Question: I am new to multithreading.I googled some basic examples below is the code
'''
Imports System.Threading
Public Class Form1
Dim t As New Thread(AddressOf Me.BackgroundProcess)
Private Sub btnStartThread_Click(ByVal sender As System.Object, ByVal e As System.EventArgs) Handles btnStartThread.Click
t.Start()
End Sub
Private Sub StopButton_Click(ByVal sender As System.Object, ByVal e As System.EventArgs) Handles StopButton.Click
t.Abort()
End Sub
Public Sub BackgroundProcess()
Dim i As Integer = 1
If Me.InvokeRequired Then
Me.Invoke(New MethodInvoker(AddressOf BackgroundProcess))
Else
Do While True
Me.ListBox1.Items.Add("Iteration:" & i)
i += 1
Loop
End If
End Sub
End Class
'''
When I click on Start thread my UI becomes unresponsive.What would be the reason behind this.Below is the screenshot of UI

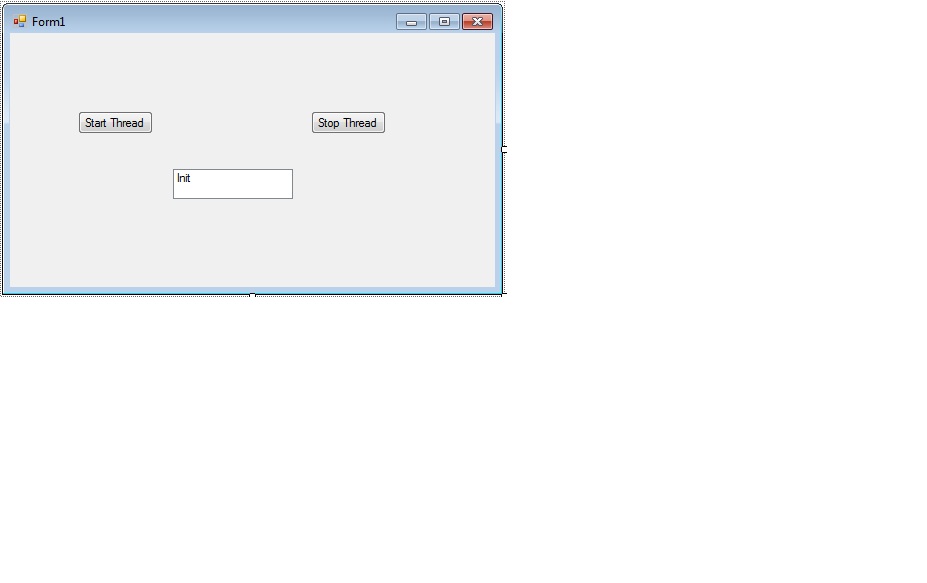
Answer: Your code in the "Background" thread checks to see if it is on the UI thread
'''
If Me.InvokeRequired Then
'''
and if not, it tells it to run on the UI thread.
'''
Me.Invoke(New MethodInvoker(AddressOf BackgroundProcess))
'''
If it is on the UI thread, it sits in a loop, blocking the UI thread, without pumping.
'''
Do While True
'''
To get this to work, one of the MANY ways to do it is like this:
'''
Public Delegate Sub AddItemDelegate(ByVal item As Object)
Public Sub BackgroundProcess()
Dim i As Integer = 1
Do While True
i += 1
If Me.InvokeRequired Then
Me.Invoke(New AddItemDelegate(AddressOf AddItem), "Iteration:" & i)
Else
AddItem("Iteration:" & i)
End If
Loop
End Sub
Private Sub AddItem(ByVal item As Object)
Me.ListBox1.Items.Add(item)
End Sub
'''
Using a delegate is the prefered way.